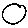
Label: circle